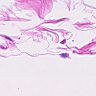
Metastatic tissue present: no